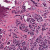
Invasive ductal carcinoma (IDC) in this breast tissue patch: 1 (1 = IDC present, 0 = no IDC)